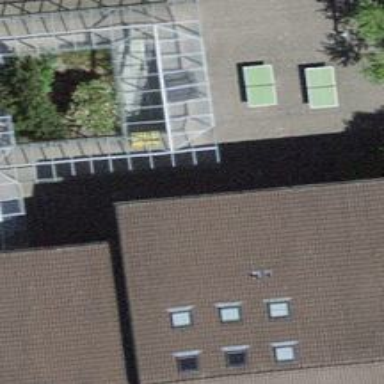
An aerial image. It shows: Library.